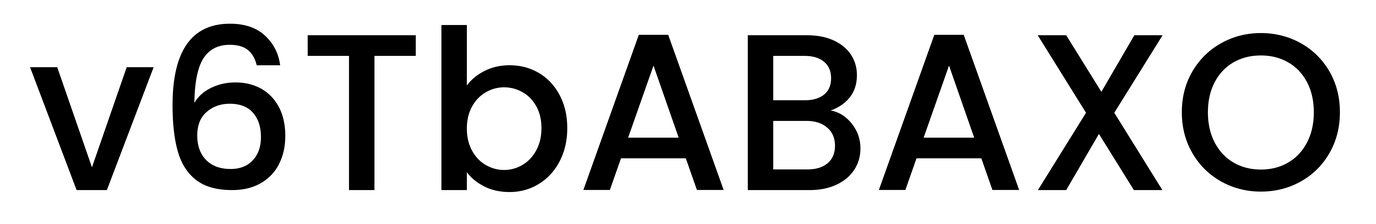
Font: Poppins-Medium